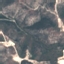
Land use / land cover class: HerbaceousVegetation